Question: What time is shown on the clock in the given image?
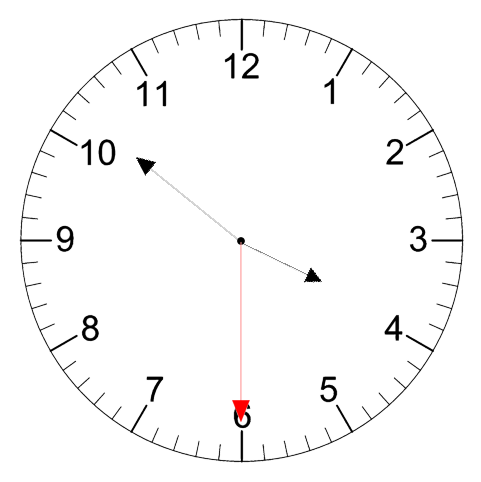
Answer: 03:51:30